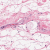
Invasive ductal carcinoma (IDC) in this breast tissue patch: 0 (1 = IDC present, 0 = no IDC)